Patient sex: F
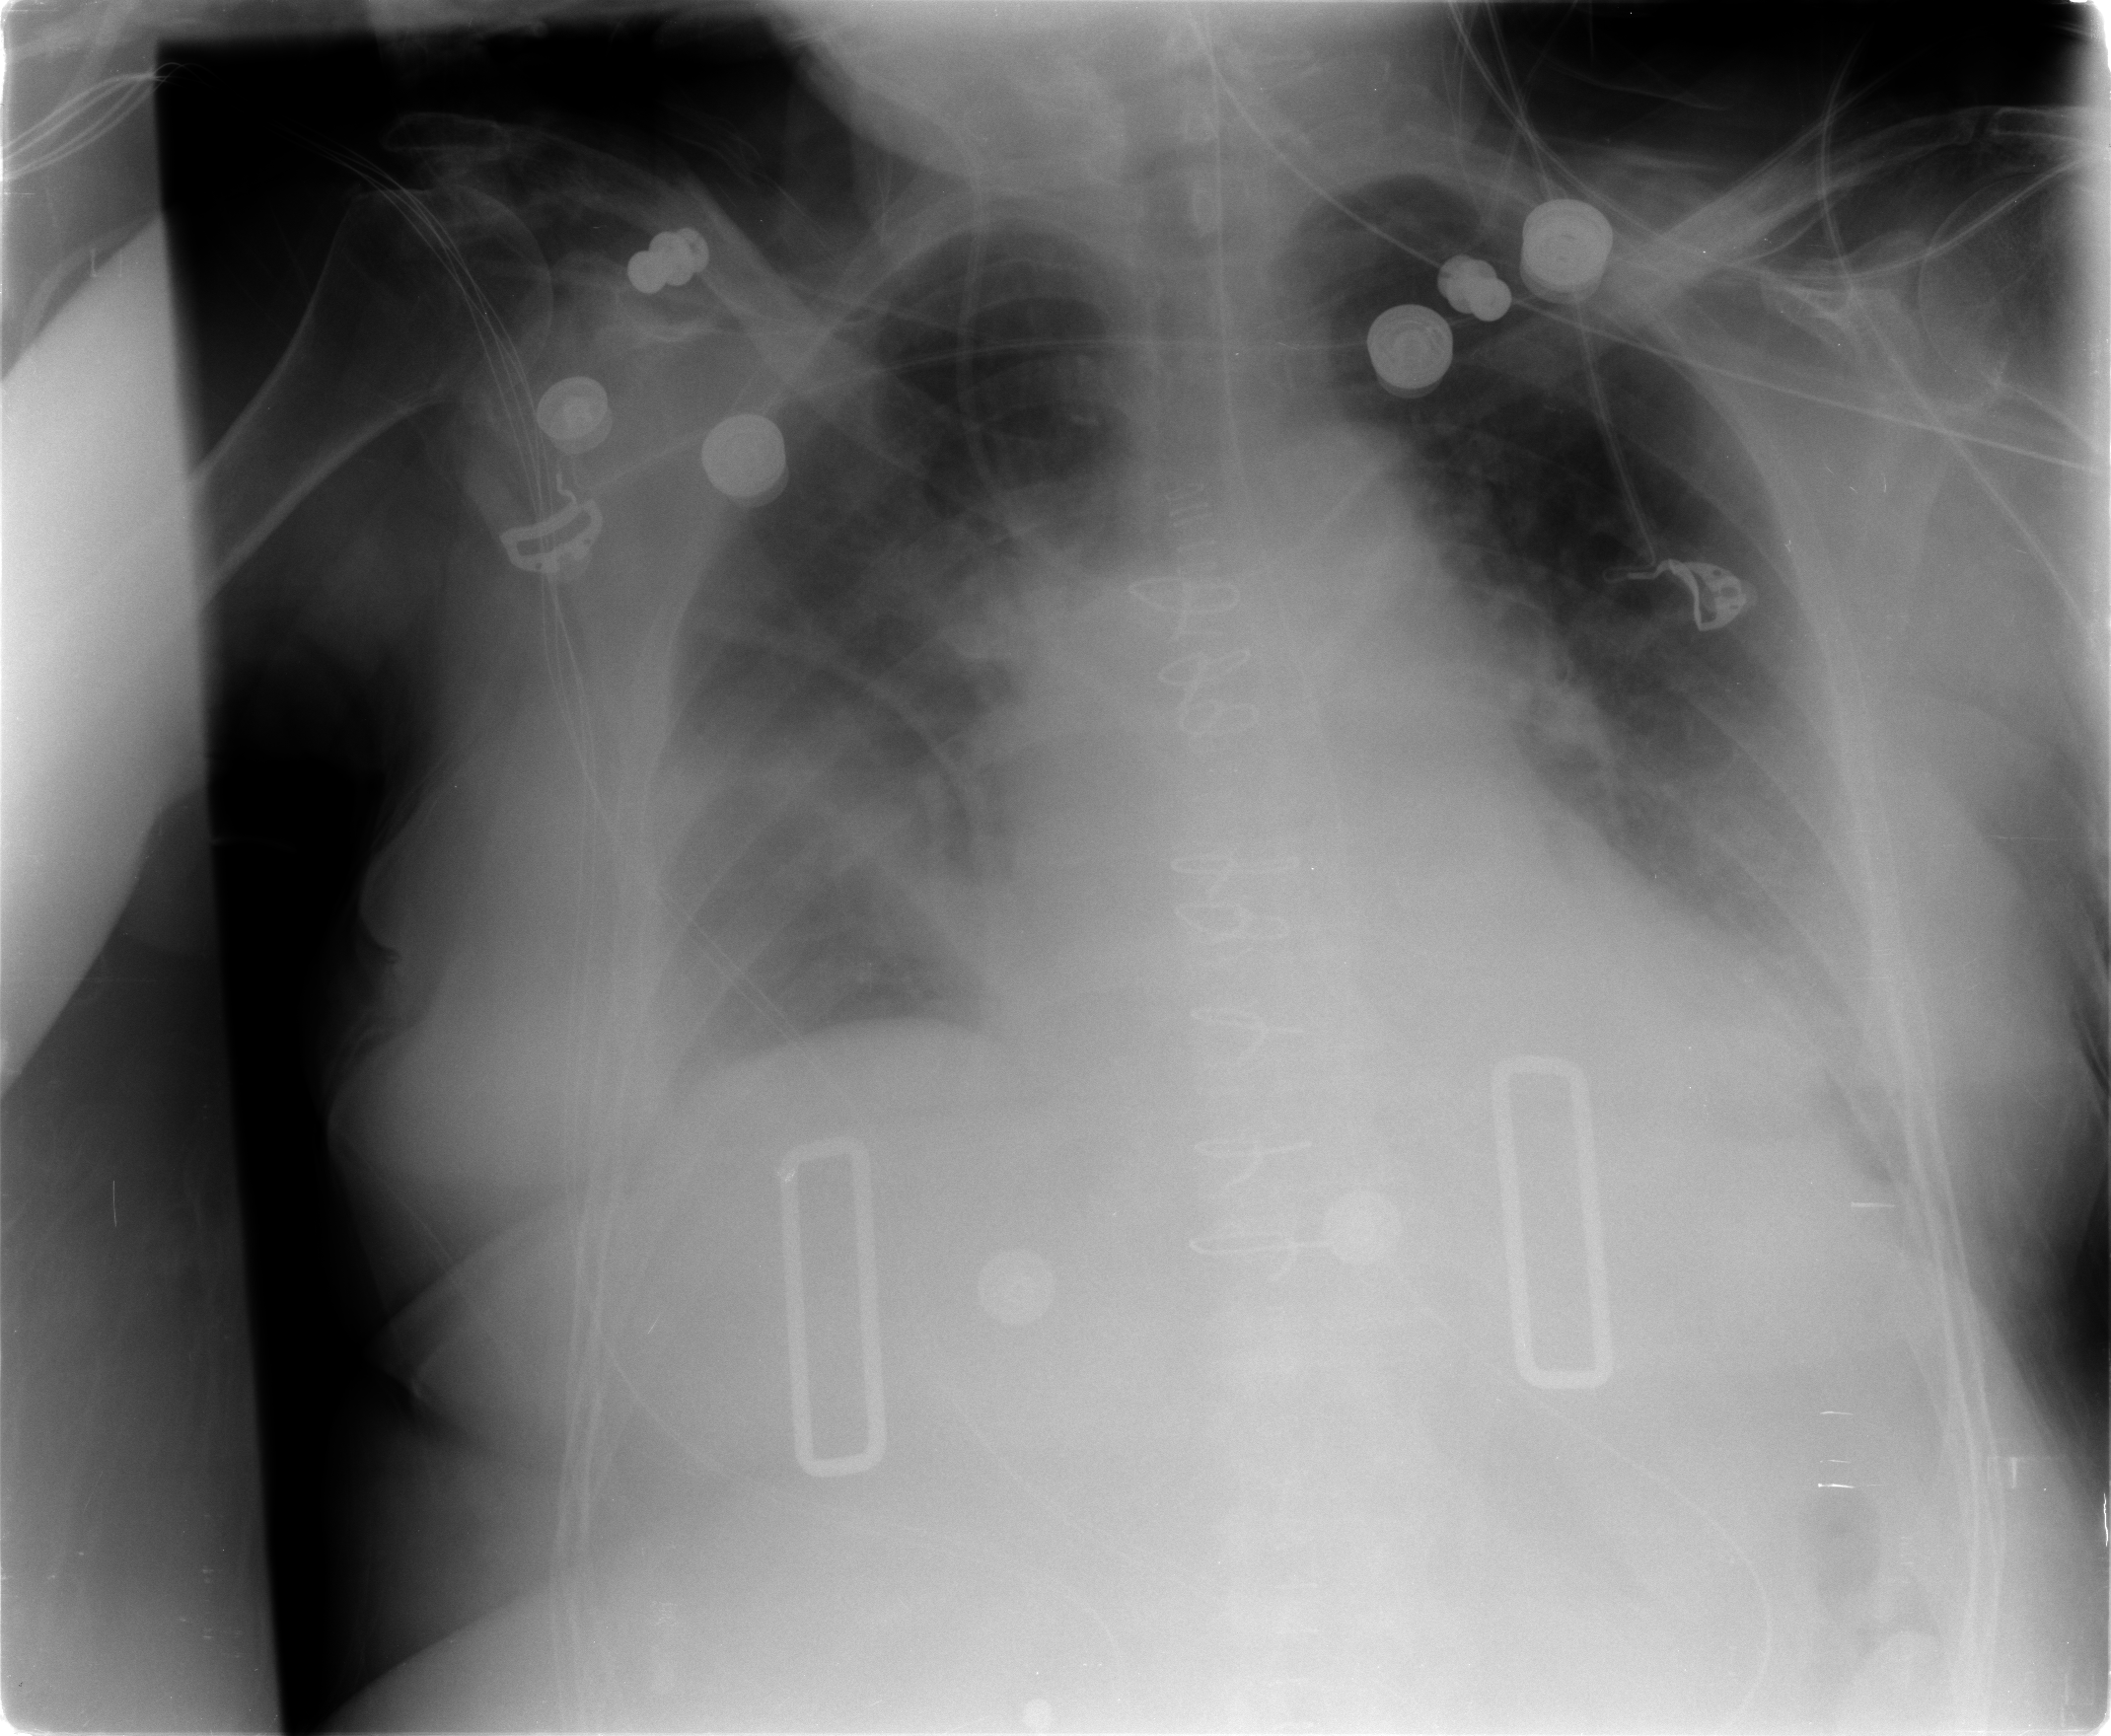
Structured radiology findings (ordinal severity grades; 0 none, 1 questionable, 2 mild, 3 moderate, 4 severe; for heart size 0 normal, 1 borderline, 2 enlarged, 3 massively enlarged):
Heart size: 0
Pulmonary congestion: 2
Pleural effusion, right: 2
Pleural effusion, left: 2
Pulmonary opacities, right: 2
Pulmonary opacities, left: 0
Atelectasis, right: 0
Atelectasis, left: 2